Question: I am trying to add a zoom on my image with the (brilliant) plugin (<URL>.
But it doesn't work. My image is just resized, but there is no zoom in it.
Here is my code :
'''
<!doctype html>
<html>
<head>
<meta charset="utf-8">
<title>test gzoom</title>
<link rel="stylesheet" href="css/jquery-ui-1.7.1.custom.css" type="text/css" media="screen">
<link rel="stylesheet" href="css/jquery.gzoom.css" type="text/css" media="screen">
<style>
div#zoom{
cursor: crosshair;
}
</style>
</head>
<body>
<div id="gzoomwrap">
<div id="zoom" class="zoom minizoompan">
<span class="loader">loading...</span>
<img src='img/myImage.png'/>
</div>
<!-- START gzoom zoom bar -->
<div class="ui-icon ui-icon-circle-minus gzoombutton">&nbsp;</div>
<div class="gzoomSlider ui-slider ui-slider-horizontal ui-widget ui-widget-content ui-corner-all" style="width: 258px;"><a href="#" class="ui-slider-handle ui-state-default ui-corner-all"></a></div>
<div class="ui-icon ui-icon-circle-plus gzoombutton">&nbsp;</div>
<br style="clear:both">
<!-- END gzoom zoom bar -->
</div>
<script src="http://code.jquery.com/jquery-1.9.1.min.js"></script>
<!-- START gzoom dependencies -->
<script type="text/javascript" src="js/ui.core.min.js"></script>
<script type="text/javascript" src="js/ui.slider.min.js"></script>
<script type="text/javascript" src="js/jquery.gzoom.js"></script>
<script type="text/javascript" src="js/jquery.mousewheel.js"></script>
<script type="text/javascript">
/*<![CDATA[*/
$(function() {
$zoom = $("#zoom").gzoom({
sW: 300,
sH: 225,
lW: 1400,
lH: 1050,
lighbox : false
});
});
/*]]>*/
</script>
<!-- END gzoom dependencies -->
</body>
</html>
'''
I looked on the Chrome console, and found some errors in the libraries. So I assume I didn't implement correctly. (Doesn't work in all browsers)

If you know what I'm doing wrong... I'll thank you a lot !
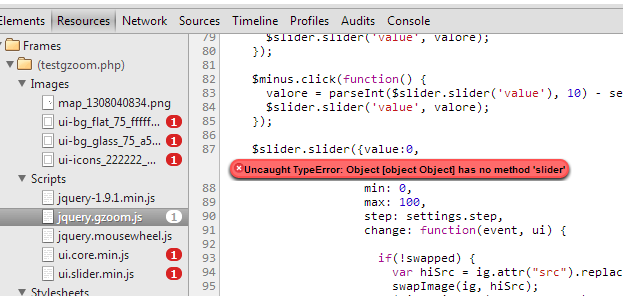
Answer: I'm the gzoom plugin author.
The plugin was developed a lot of time ago, but it's still working with new versions of jquery and jquery ui.
If you include a modern jquery version you have also to include a modern version of jquery-ui.
I've just tried the plugin with this versions and it does his job:
jquery-1.10.2.min.js
jquery-ui-1.10.3.custom.min.js
Include this files, and remove the ui.core.min from, and ui.slider.min.